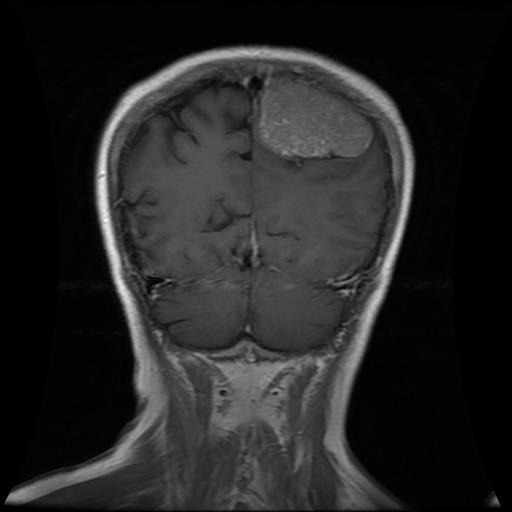
Label: meningioma